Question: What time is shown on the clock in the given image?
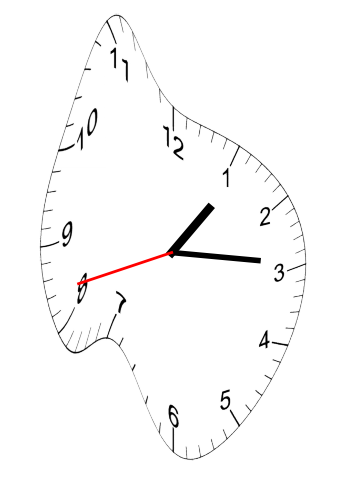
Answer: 01:14:42